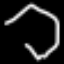
Label: octagon